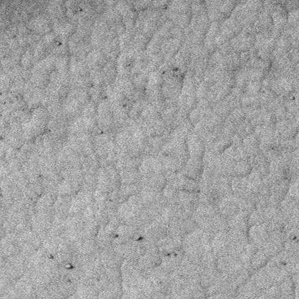
Label: frost